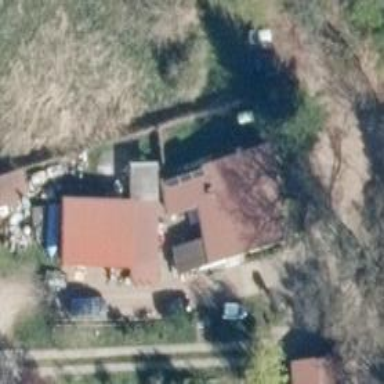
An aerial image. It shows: Restaurant.